Question: I have created a MERN application using Create-React-App.
When run on localhost, and deployed using Heroku, it says the site (or localhost) uses 2 cookies.
It looks like this:

Because of this, I have to add a accept cookie pop up in my website and create a cookie policy..
I did not write a single code about cookies in my app, but there are two.
From my search CRA does not automatically include code for setting cookies.
How can I remove these two cookies?
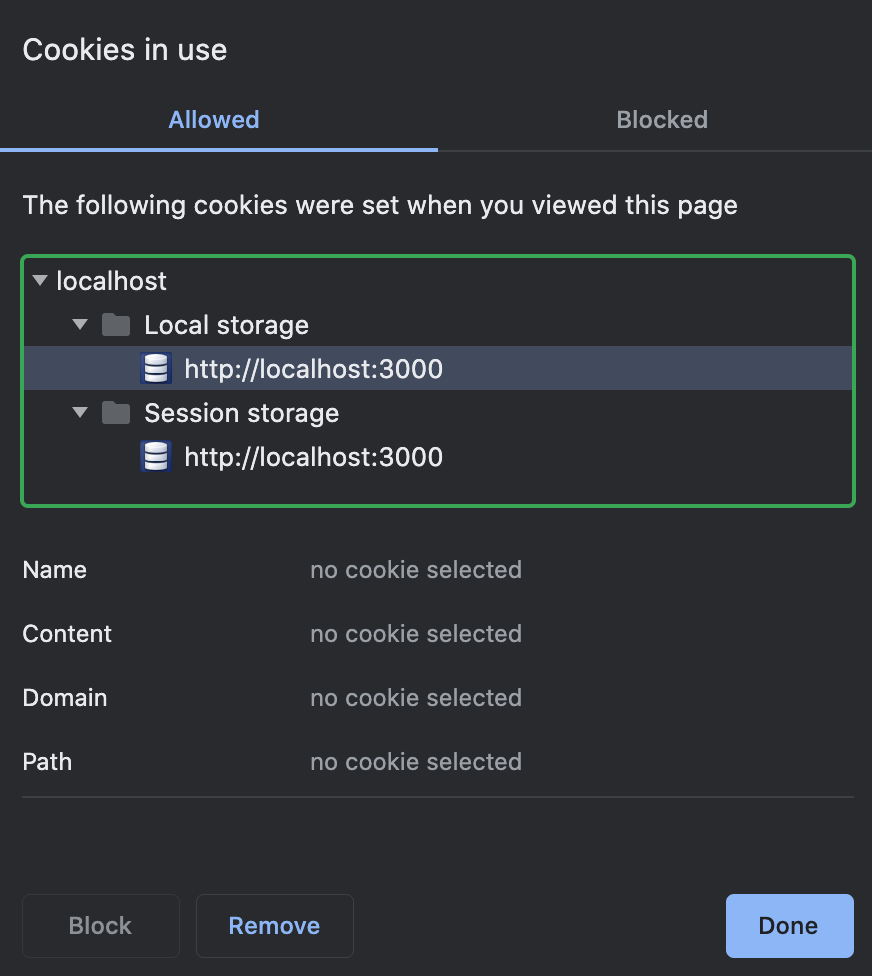
Answer: Based on your screenshot you've included in your question, you've mistaken local/session storage for cookies.
Both storage types have nothing to do with cookies. Values stored in these storages are not transmitted back to the server and can therefore not be used to identify your users in any way.
You do not need a cookie policy for these two storages.
Just to make sure that you didn't accidentally have any cookies set, you could also have a look into your dev-tools. The kinds of storage should be listed separately there.